Question: Right now I'm trying to make a multi tabbed SSH client for use with a few servers. I have 8 at the moment, soon to be 9. As you can imagine, there are a few redundant tasks one has to do when working with Linux. Connecting to each server to make changes one at a time is a terribly tedious process. That's why I'm trying to make an SSH client that can connect to multiple servers at the same time so I can send a command ONCE to have it affect all servers I own.
I have a nice UI set up that can connect, log-in, and receive data from the servers. For input, the API requires I specify an inputstream. If I specify System.in as my inputstream, I can then run the program, and have whatever I type into console be broadcast out to the different servers, via the API.

is that no end user will ever want to work with a separate console to use this program. It will look dinky. So I need some way to take input from the text field to send it through a specified inputstream. That means I'll need an inputstream that never closes unless the program closes. Like System.in. Also, I can't easily redefine the stream once I set it. I searched for an answer yesterday for around 10 hours. Couldn't find anything. If anyone can help, please do. Thank you.
an inputstream that works exactly like an outputstream. It stays open even when nothing is being sent through it, but as soon as it gets data, the data is sent automatically to anything that is using it. This API is very strange, but this last inputstream part is the only thing keeping me from finishing up my program. Thank you for your time.
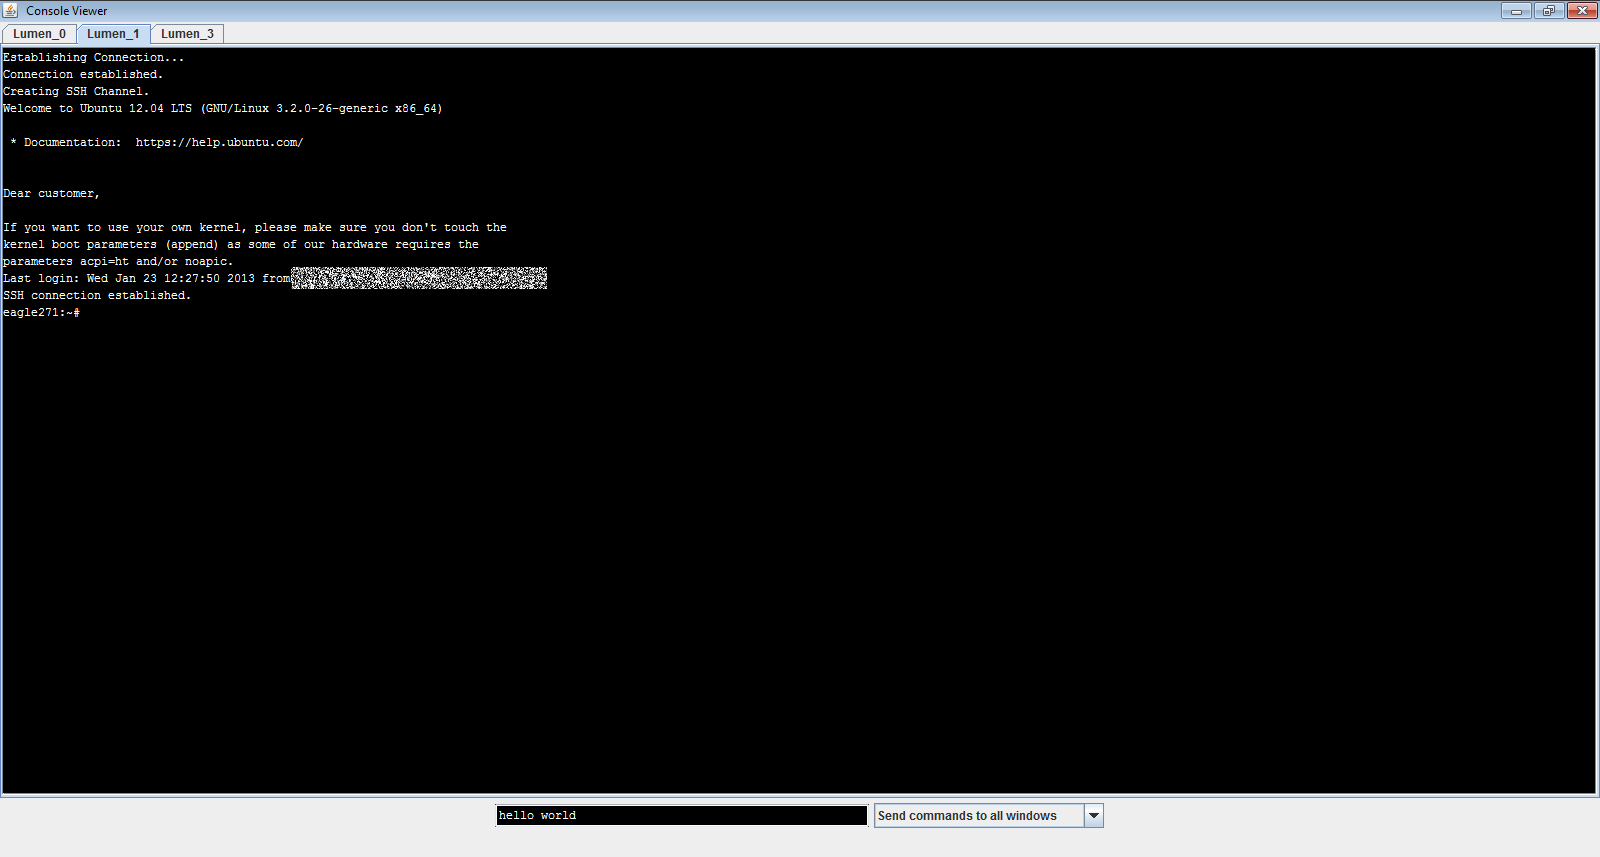
Answer: <URL>
I was using the API incorrectly. Stupid, yes. I don't want anyone else making the same mistake though. I guess I was following a bad example found somewhere else on the internet.
Essentially, you don't even need to set the input stream. You just need to use the output stream that already exists. Write directly to the output stream. Pretty sure I was trying to do this at 3am last night. It was right in front of me the whole time.